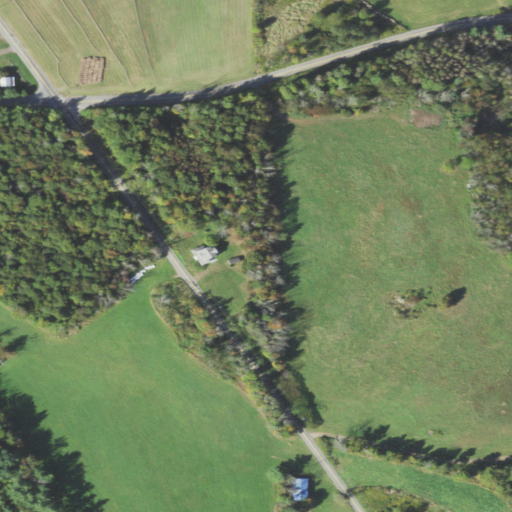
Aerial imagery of mountain in Pennsylvania named Mulligan Hill containing pasture, deciduous forest, open development, low intensity development, mixed forest, and medium intensity development